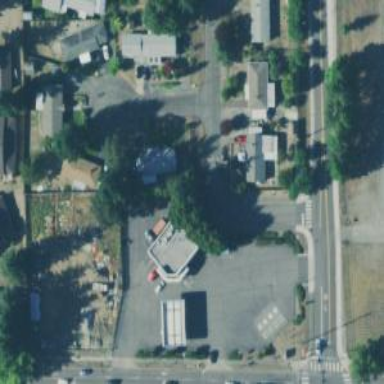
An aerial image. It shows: Convenience shop.